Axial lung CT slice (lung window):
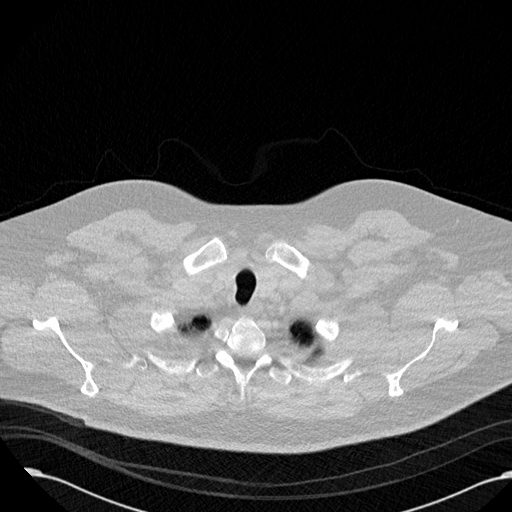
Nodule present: no